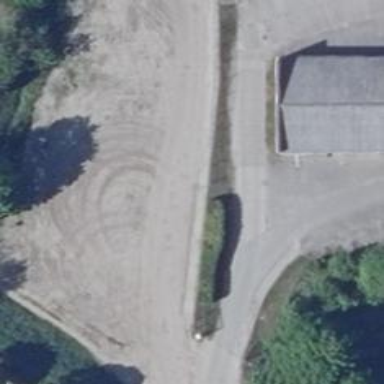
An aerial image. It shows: Concrete service road